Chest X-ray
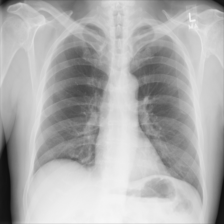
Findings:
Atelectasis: negative
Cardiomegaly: negative
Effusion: negative
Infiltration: negative
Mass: negative
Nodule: negative
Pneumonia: negative
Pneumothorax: negative
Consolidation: negative
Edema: negative
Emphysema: negative
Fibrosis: negative
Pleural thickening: negative
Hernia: negative